Interaction volume radius: 10 \u00c5
Interaction volume height: 10 \u00c5
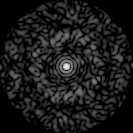
Disorder parameter: 0.8265